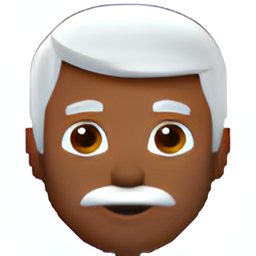
Name: man white haired medium dark skin tone
Emoji: 👨🏾‍🦳
Group: People & Body
Sub-group: person